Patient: sex F, age 62
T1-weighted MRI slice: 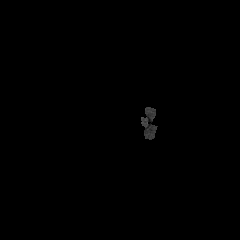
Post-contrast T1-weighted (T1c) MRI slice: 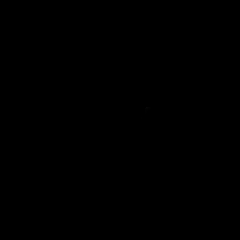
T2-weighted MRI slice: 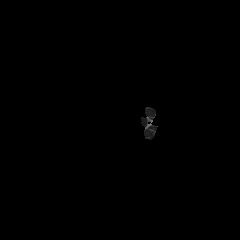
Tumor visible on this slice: no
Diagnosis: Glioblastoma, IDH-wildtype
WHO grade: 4